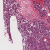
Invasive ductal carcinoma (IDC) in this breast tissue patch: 1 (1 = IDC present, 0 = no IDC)